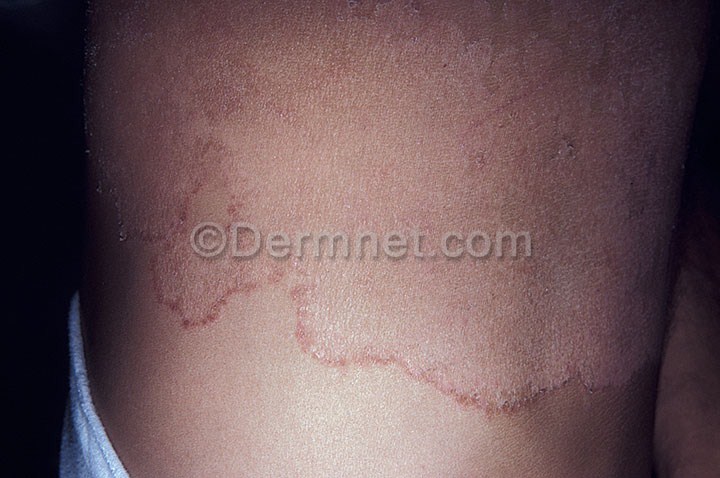
Disease: Tinea Ringworm Candidiasis and other Fungal Infections